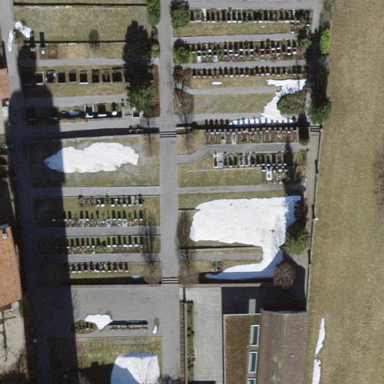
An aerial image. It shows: Cemetery.